Field crop: maize
Growth stage: 2
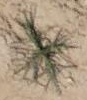
Species: salsola